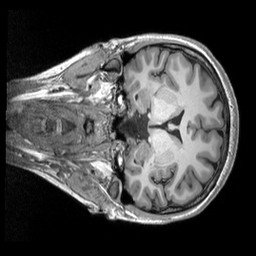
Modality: T1w
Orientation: coronal
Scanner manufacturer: siemens
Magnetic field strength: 3 T
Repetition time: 2.53 s
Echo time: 0.00298 s